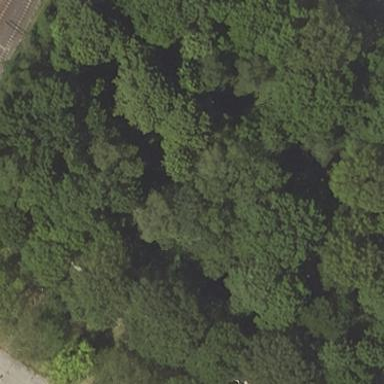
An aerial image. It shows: Broadleaved woodland area.